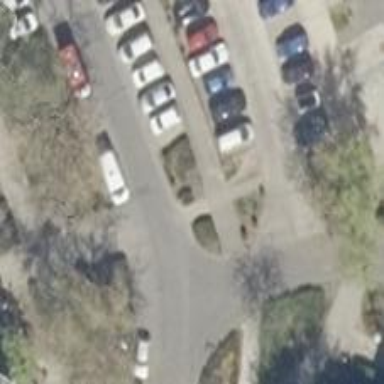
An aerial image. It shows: Sidewalk.